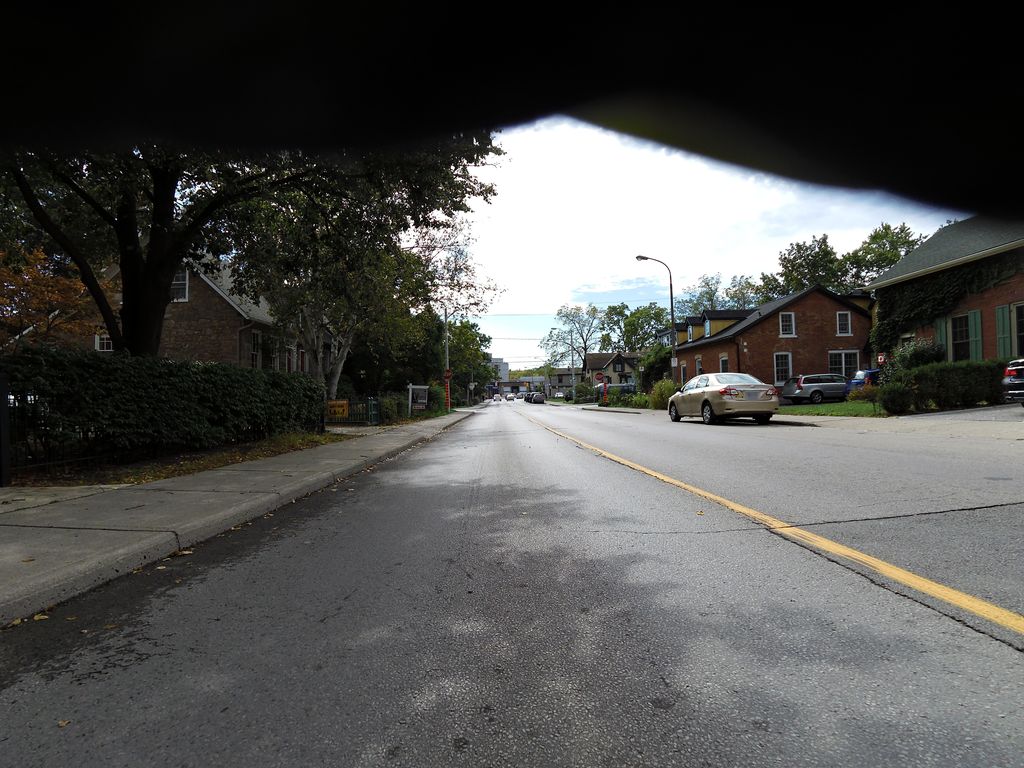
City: hamilton